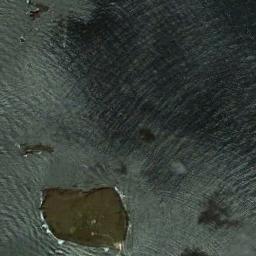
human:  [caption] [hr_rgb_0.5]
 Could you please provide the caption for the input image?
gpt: A big island and some small islands are surrounded by green waters .

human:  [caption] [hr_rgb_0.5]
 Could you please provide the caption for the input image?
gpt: The island of approximately rectangular shape is surrounded by sea water, And the island has green and yellow-brown intersecting colors .

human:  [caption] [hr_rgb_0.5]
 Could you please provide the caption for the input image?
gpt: There are many trees on the island .

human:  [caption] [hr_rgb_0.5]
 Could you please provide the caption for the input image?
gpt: The water around the island is dark blue .

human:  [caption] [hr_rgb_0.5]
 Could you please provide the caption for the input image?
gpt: The green island is on a deep blue sea .